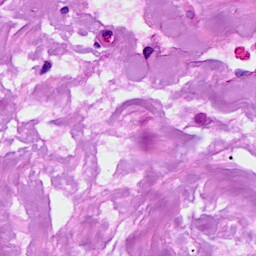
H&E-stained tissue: Breast